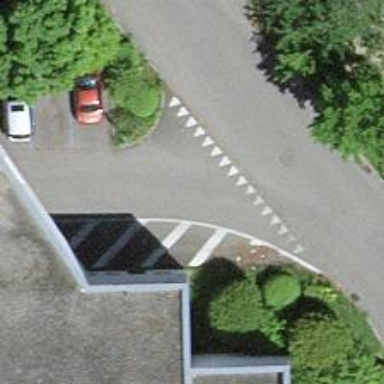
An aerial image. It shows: Road serving as parking aisle.